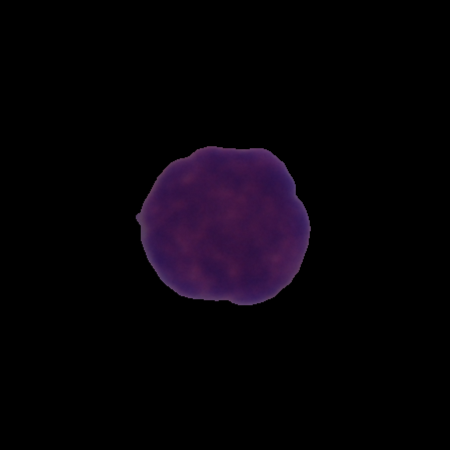
Label: healthy